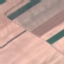
Land use / land cover: AnnualCrop